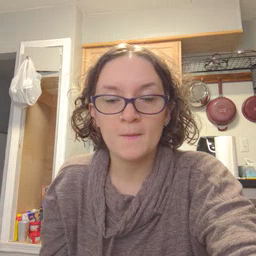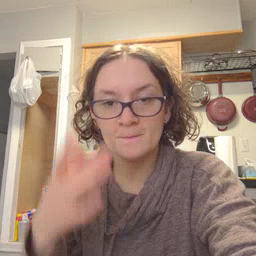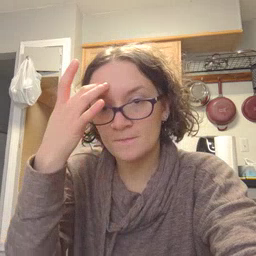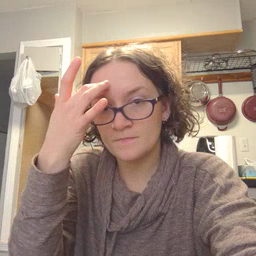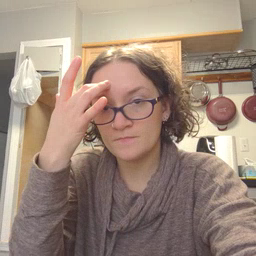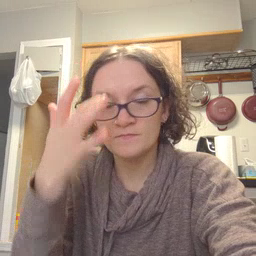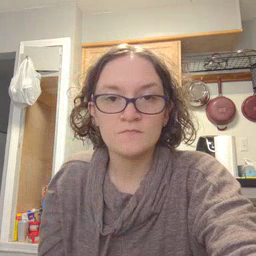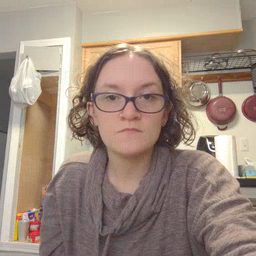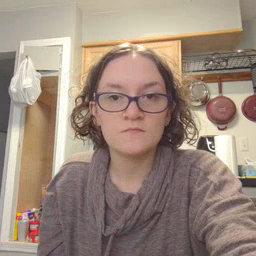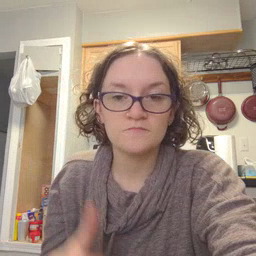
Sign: sick